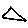
Label: triangle